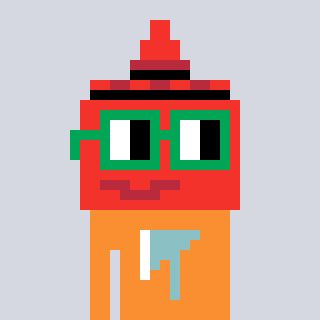
a pixel art character with square green glasses, a ketchup-shaped head and a orange-colored body on a cool background